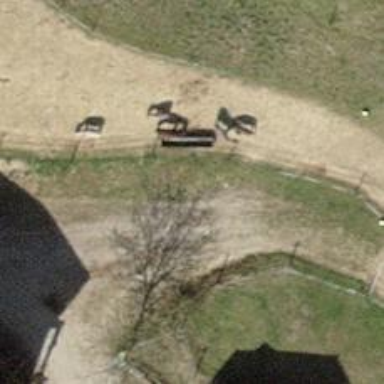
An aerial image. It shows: Fence.